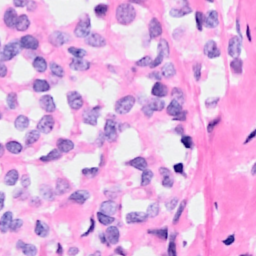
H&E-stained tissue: Breast